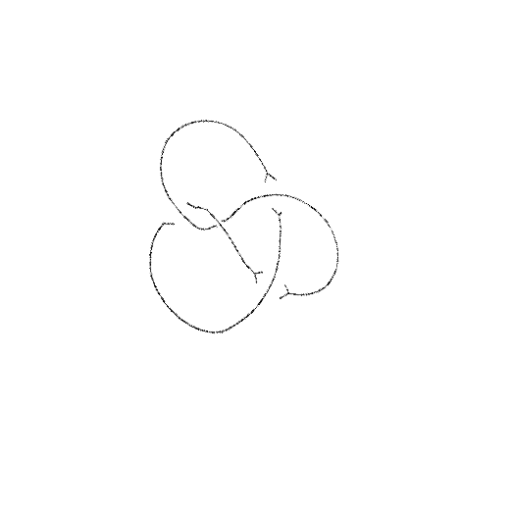
Crossing number: 4